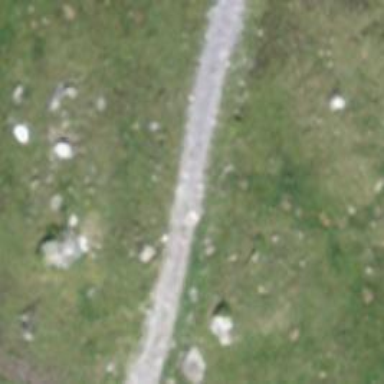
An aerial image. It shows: Path.